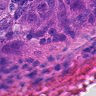
Metastatic tissue present: yes